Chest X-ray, PA view. Patient: 33 years old, sex F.
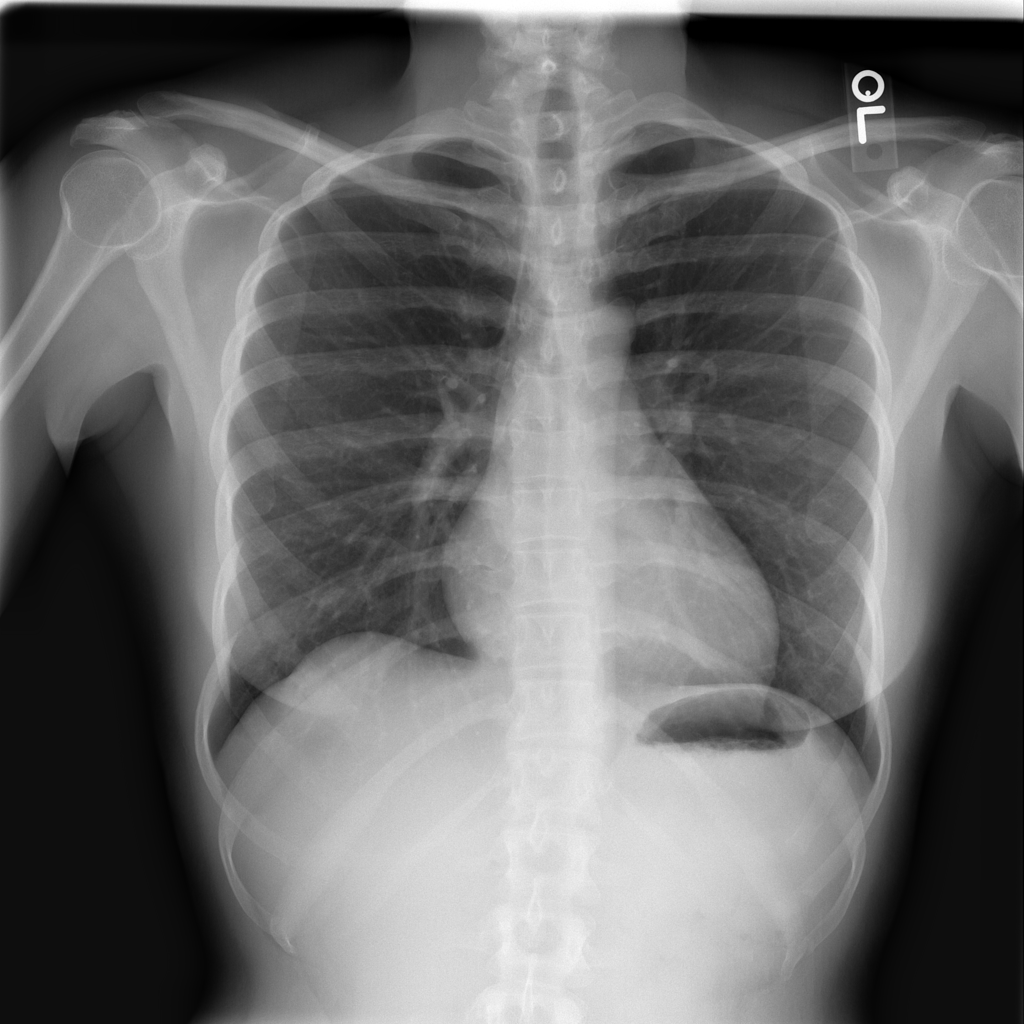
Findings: Cardiomegaly